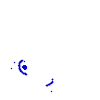
Particle: pion